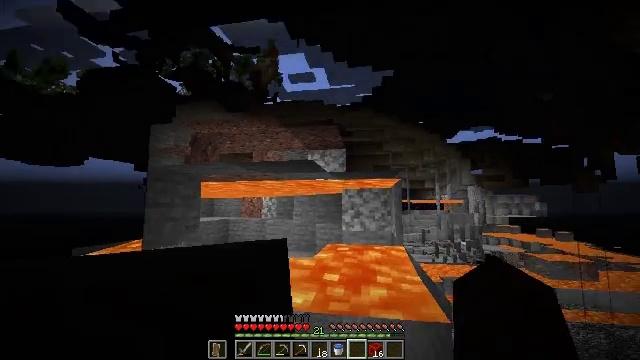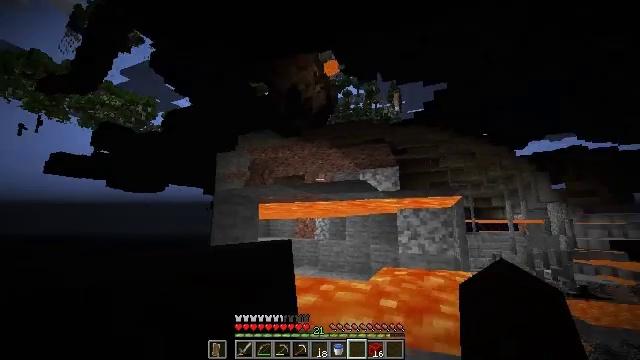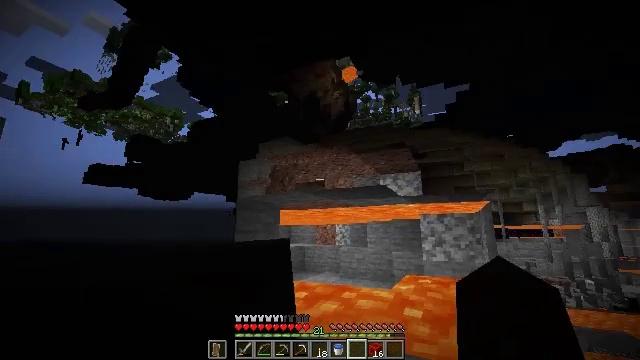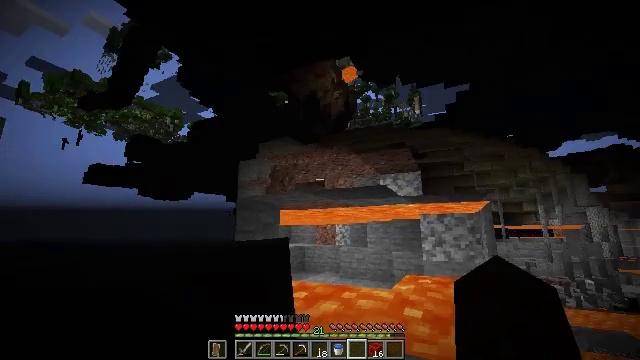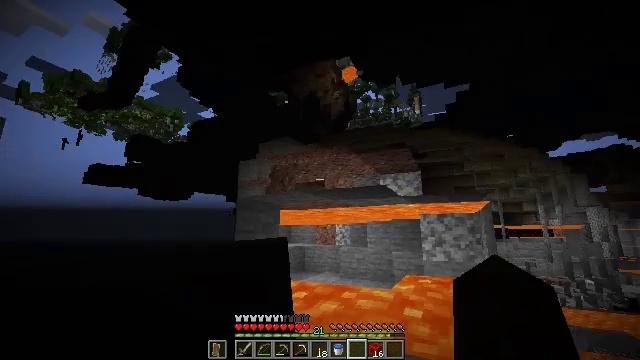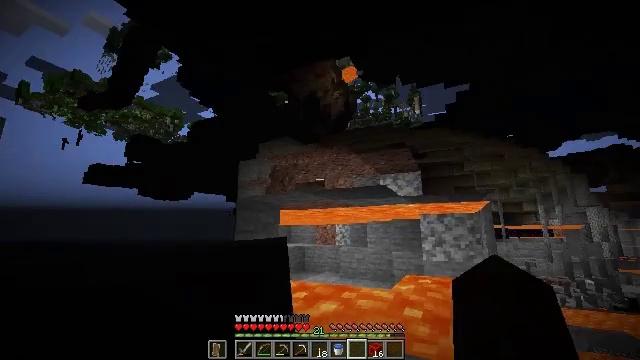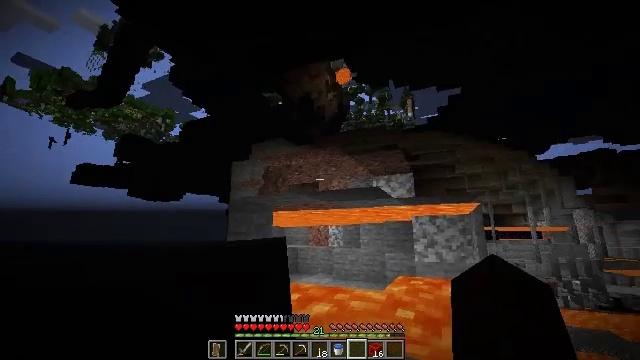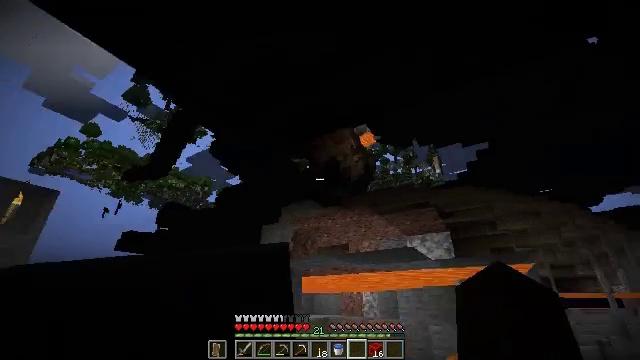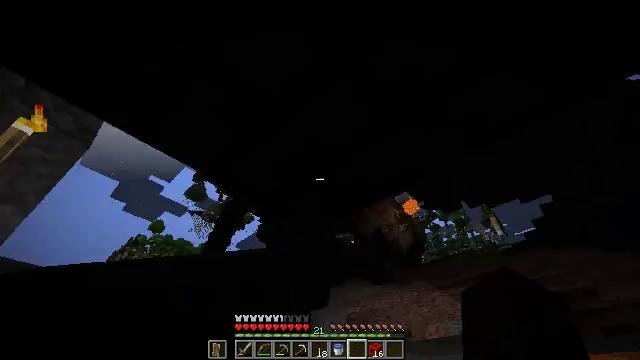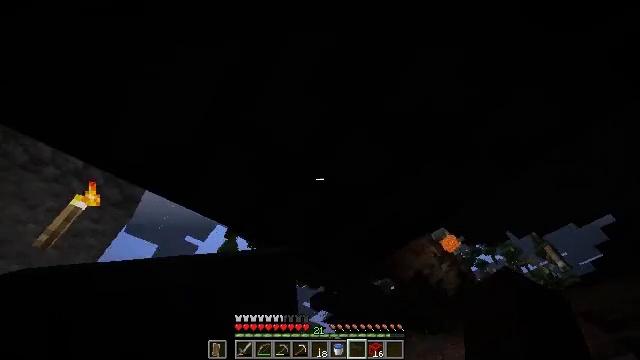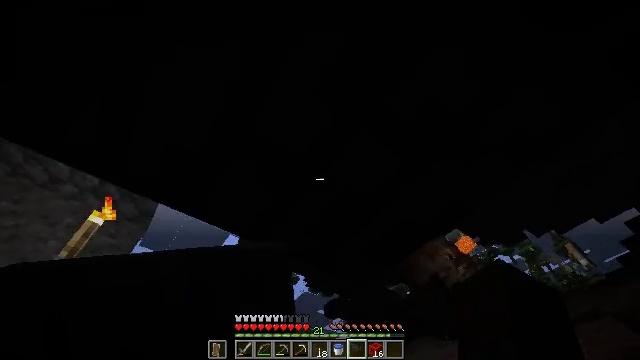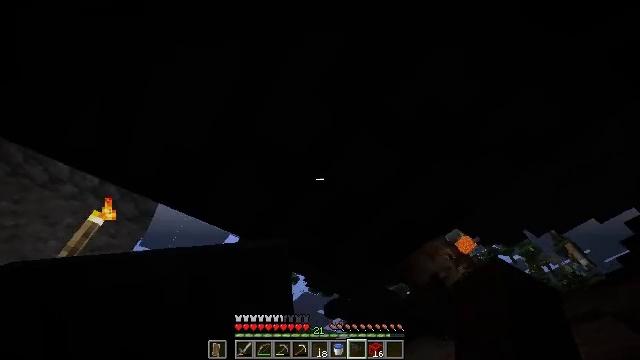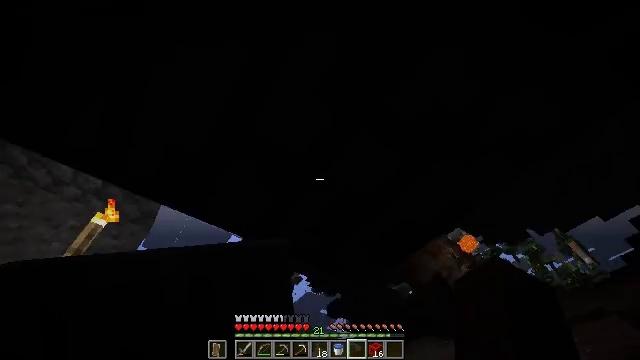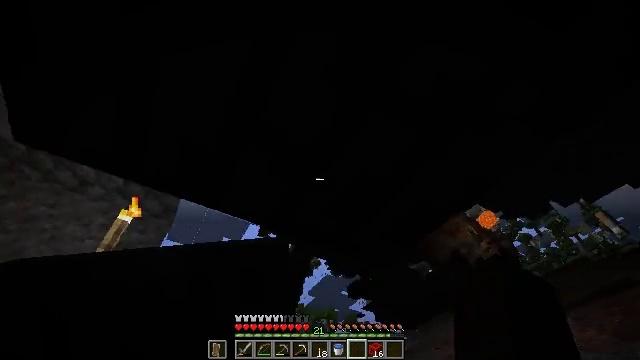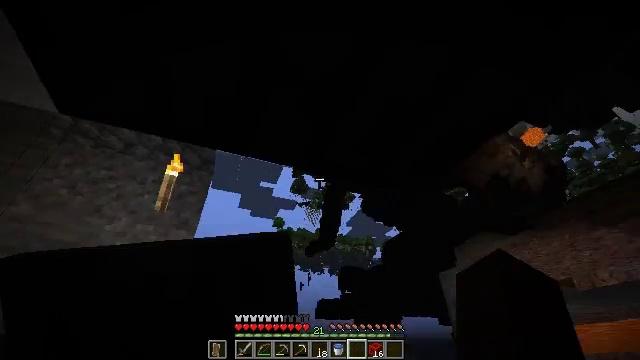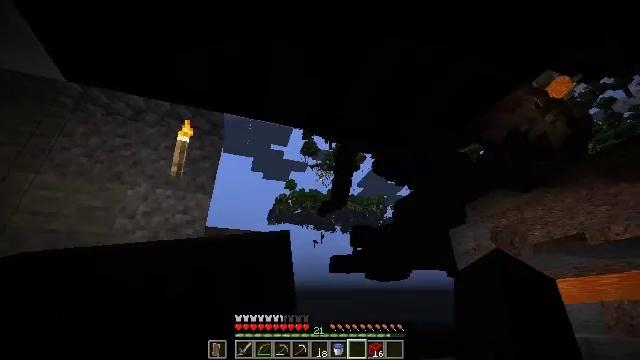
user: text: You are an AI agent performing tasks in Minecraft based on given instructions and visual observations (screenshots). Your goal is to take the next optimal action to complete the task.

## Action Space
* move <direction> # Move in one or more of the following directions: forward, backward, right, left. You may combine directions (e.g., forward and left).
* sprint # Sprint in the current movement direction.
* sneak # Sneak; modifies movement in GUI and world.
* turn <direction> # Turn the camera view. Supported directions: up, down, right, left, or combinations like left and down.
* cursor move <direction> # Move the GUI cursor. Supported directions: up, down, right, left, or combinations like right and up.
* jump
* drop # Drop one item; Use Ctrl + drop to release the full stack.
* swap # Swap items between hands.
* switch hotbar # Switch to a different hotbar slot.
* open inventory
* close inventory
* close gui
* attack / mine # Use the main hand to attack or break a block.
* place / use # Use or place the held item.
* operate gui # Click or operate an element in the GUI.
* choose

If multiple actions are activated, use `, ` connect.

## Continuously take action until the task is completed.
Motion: motion action
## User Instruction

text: Break the piston head to collect it.
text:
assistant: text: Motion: turn left and up
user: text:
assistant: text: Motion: turn left and up
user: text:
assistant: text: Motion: no_op
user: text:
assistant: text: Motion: no_op
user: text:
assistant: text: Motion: no_op
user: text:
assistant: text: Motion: turn right
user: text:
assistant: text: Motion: turn left and up
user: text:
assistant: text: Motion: turn left and up
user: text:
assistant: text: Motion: turn left and up
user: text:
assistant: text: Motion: turn left and up
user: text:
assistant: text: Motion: no_op
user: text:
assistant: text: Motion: no_op
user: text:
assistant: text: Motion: turn left and down
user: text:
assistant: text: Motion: turn left and down
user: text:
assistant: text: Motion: turn left and down
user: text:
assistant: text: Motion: turn down
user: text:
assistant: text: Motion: turn down
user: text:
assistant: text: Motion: turn left and down
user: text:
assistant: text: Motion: turn left and down
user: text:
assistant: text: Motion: turn left and down
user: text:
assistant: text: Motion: turn left and down
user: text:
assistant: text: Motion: no_op
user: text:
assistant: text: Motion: no_op
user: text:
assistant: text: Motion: no_op
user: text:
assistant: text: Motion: no_op
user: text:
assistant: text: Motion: no_op
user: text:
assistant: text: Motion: no_op
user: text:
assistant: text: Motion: no_op
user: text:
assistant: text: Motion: no_op
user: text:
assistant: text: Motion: turn right and up